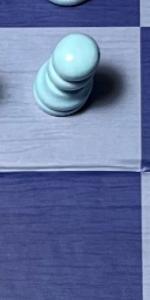
Label: Empty